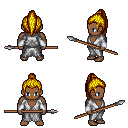
a pixel art fantasy rpg character, male body template, human, dark skin, white robe, metal pants, blonde long topknot hairstyle, white cloth bracers, spear, four views (front, back, left, right), 2x2 character sprite sheet, small pixel art, hard edges, no anti-aliasing